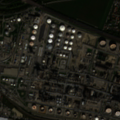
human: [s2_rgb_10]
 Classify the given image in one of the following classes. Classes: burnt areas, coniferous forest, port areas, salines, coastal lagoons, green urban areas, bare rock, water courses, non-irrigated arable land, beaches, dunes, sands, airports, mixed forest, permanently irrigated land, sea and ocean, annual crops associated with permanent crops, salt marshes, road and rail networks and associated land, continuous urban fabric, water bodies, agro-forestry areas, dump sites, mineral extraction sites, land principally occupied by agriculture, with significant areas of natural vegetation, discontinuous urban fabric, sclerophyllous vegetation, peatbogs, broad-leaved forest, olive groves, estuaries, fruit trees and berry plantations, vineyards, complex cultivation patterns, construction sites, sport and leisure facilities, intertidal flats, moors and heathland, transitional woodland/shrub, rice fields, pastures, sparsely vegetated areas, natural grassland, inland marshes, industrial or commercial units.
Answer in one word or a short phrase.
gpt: discontinuous urban fabric, industrial or commercial units, non-irrigated arable land